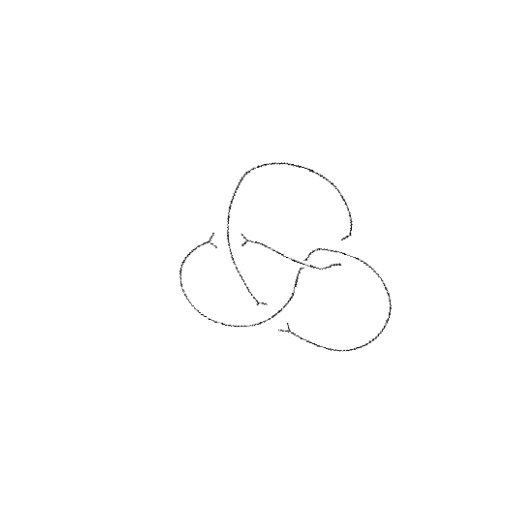
Crossing number: 4